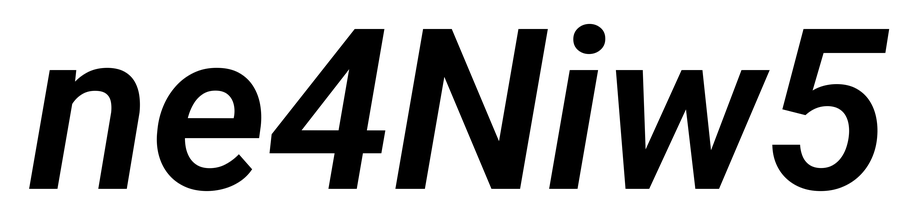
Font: Roboto-Italic_SemiBold_Italic